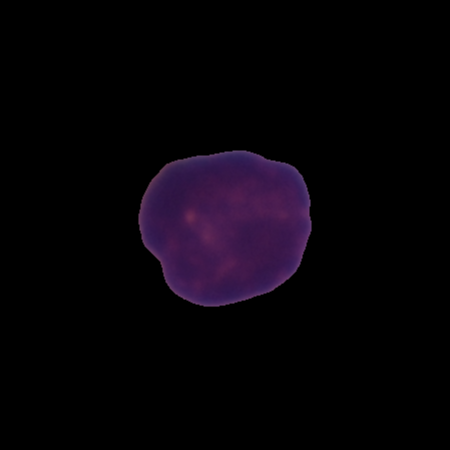
Label: healthy